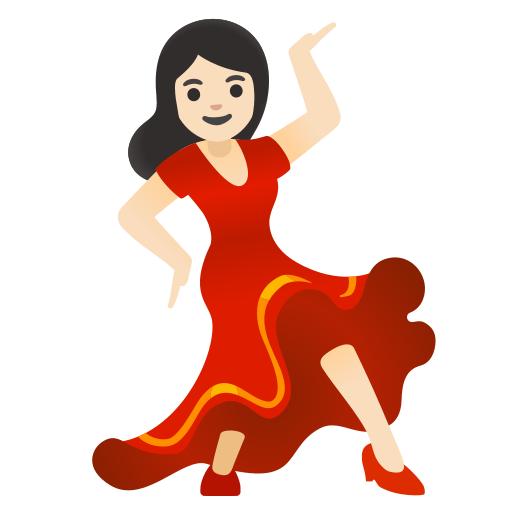
Emoji: 💃🏻